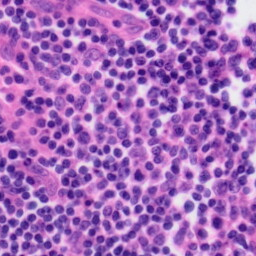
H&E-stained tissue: Tonsil